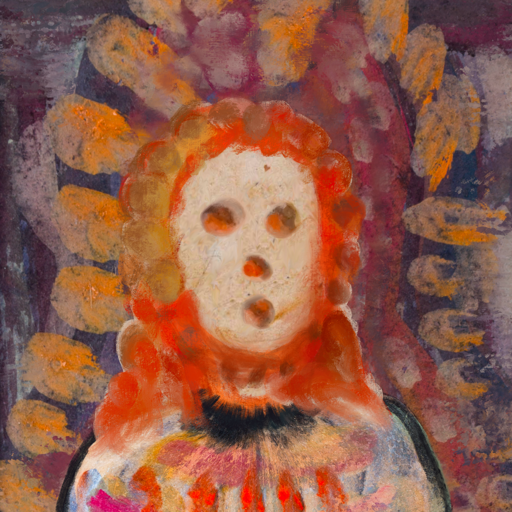
Background: Doll, Head And Neck Front: Rupkatha, Face Front: Rupkatha, Bust: Childish, Hair Front: Rupkatha, Head Accessory: Blank, Second Necklace: Blank, Necklace: Blank, Baby: Blank